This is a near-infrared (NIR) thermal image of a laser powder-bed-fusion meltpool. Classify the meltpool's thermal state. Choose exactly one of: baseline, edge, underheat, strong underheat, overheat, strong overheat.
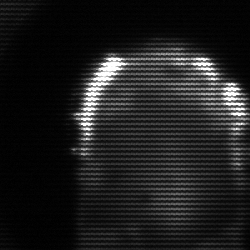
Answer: baseline